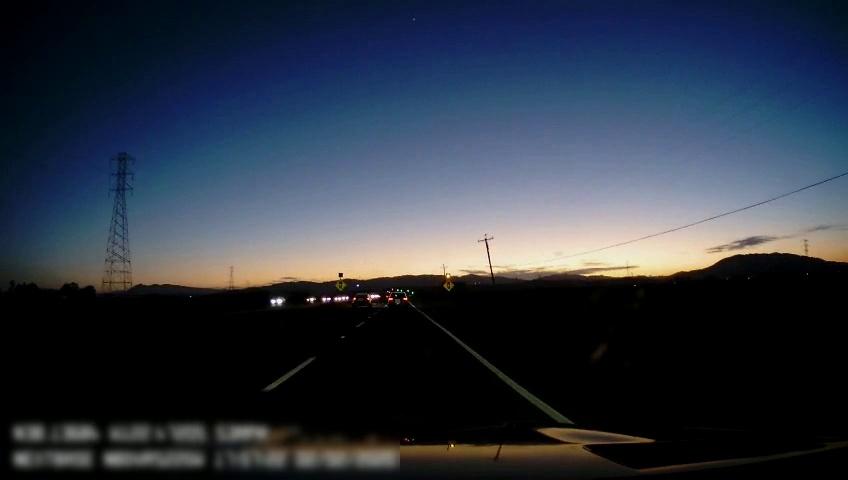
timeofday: Dusk/Dawn/Twilight
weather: Sunny
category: Drivable Space
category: Vehicles | Car
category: Vehicles | Car
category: Vehicles | Car
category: Vehicles | SUV
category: Vehicles | SUV
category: Lanes | Current Lane
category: Lanes | Current Lane
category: Traffic | Signs
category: Traffic | Signs